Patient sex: F
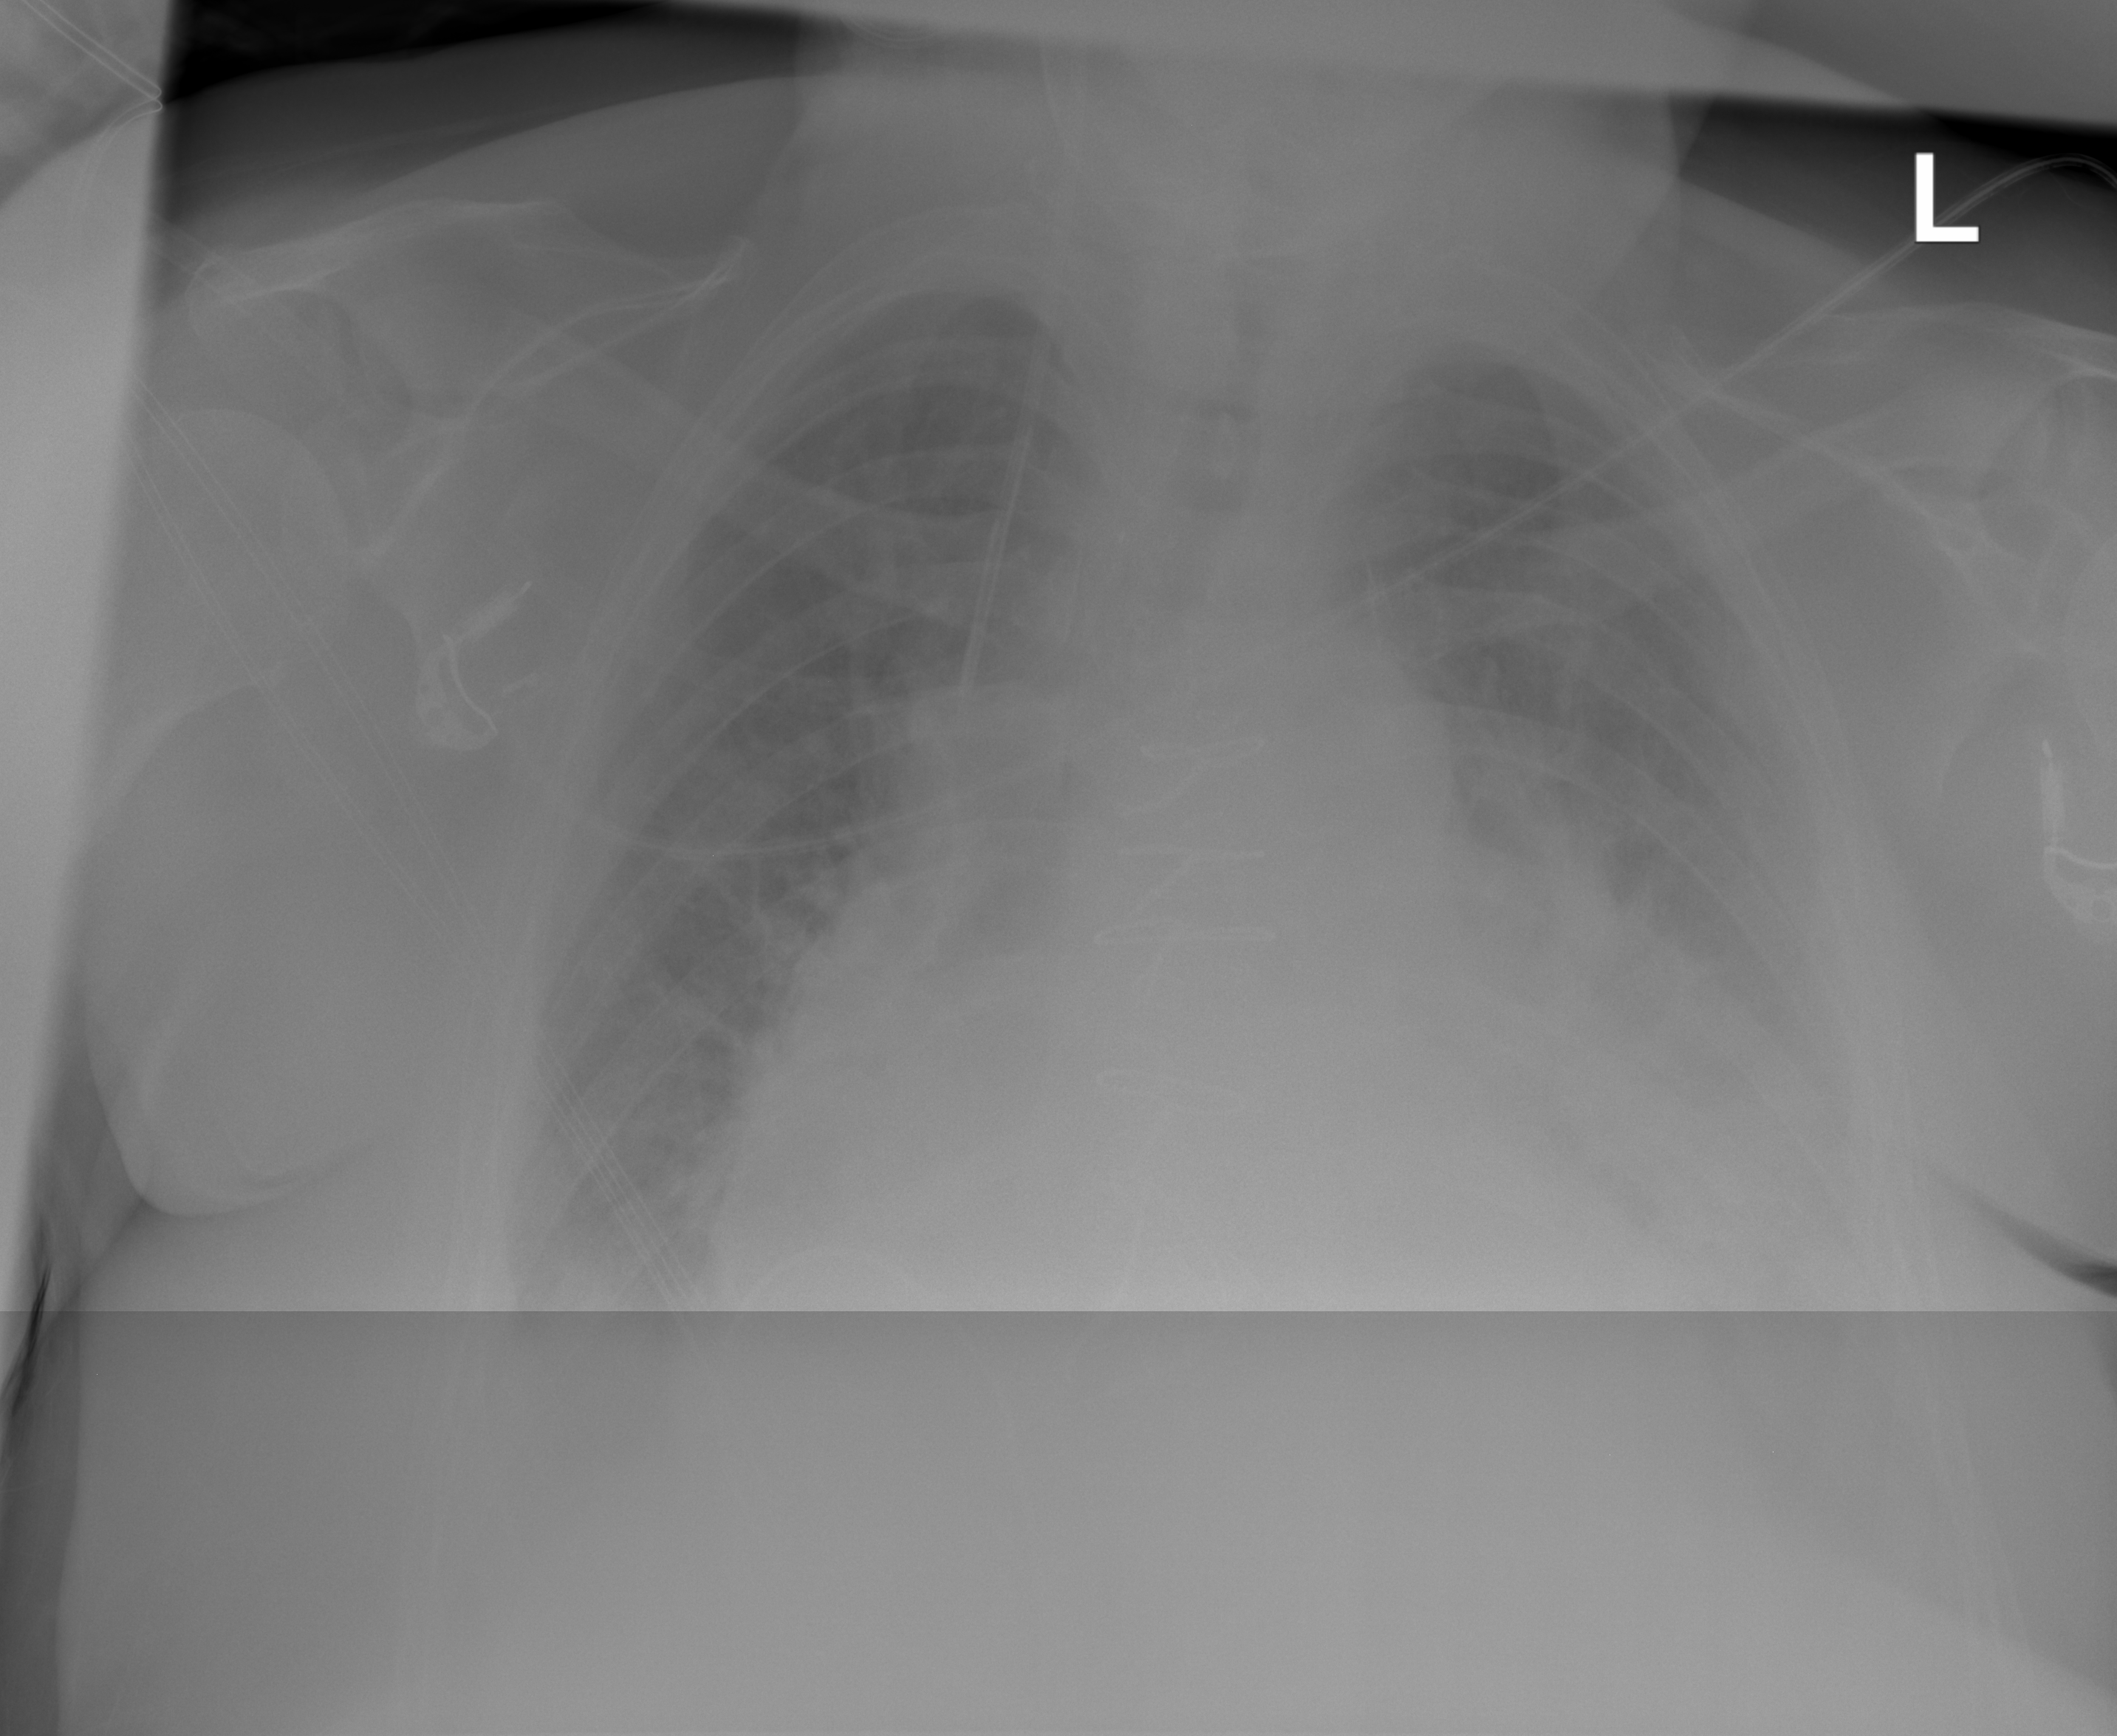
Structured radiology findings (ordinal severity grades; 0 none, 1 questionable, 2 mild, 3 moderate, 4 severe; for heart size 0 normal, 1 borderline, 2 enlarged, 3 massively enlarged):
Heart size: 2
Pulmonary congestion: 0
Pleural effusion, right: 2
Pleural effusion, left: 3
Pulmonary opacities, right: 0
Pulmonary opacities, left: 0
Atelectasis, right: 2
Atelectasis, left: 2